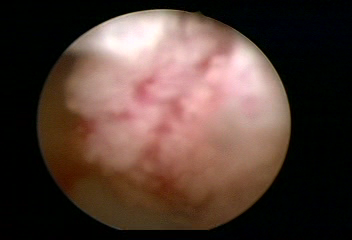
Modality: WLC
Class: Malignant
Subclass: LowGradePapillary
Lesion: L1
Stage: Ta
Morphology: Papillary
Bladder cancer association: Yes
Annotated structures: Tumor